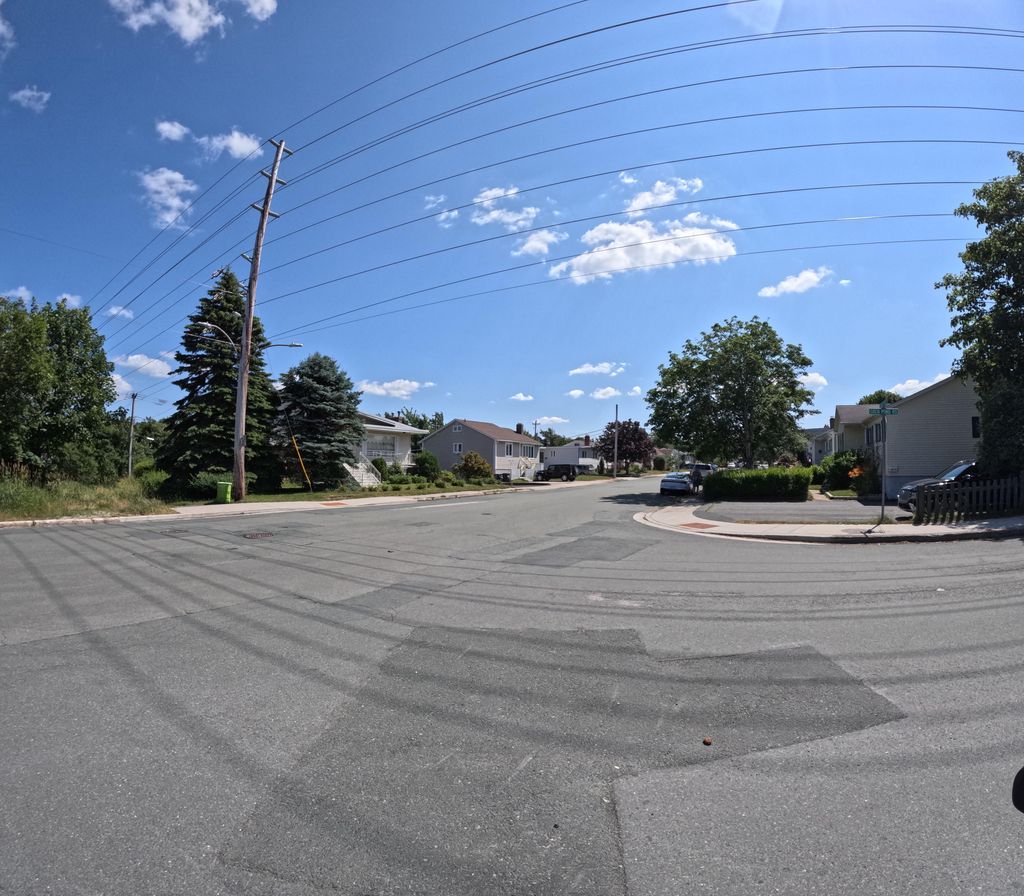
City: st_johns